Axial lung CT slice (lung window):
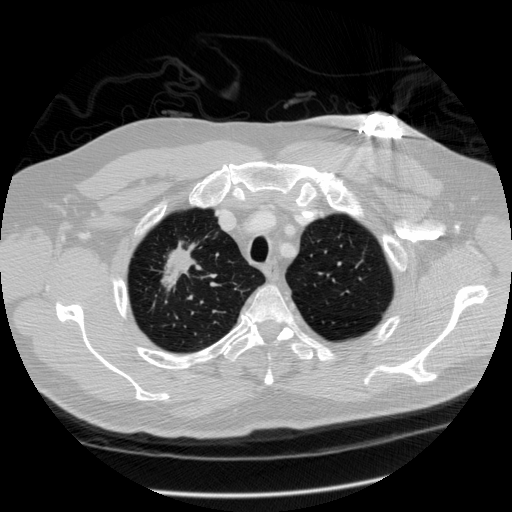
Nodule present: yes
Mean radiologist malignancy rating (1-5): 5